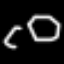
Label: diamond